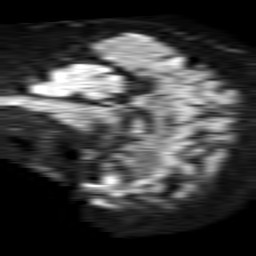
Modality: TRACE
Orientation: sagittal
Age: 37
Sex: male
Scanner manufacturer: philips
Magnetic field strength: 1.5 T
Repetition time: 4.6 s
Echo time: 0.08517 s